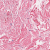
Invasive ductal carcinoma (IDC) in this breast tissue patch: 0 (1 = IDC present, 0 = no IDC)